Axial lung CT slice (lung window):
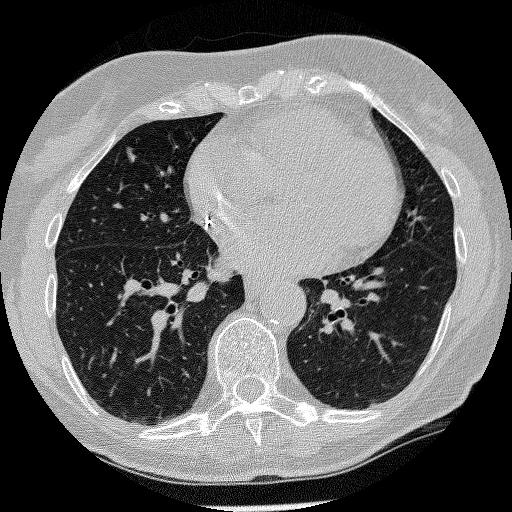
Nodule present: yes
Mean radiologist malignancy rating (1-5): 3.5